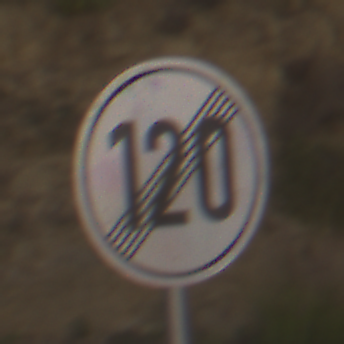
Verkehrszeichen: EndeGeschwindigkeit120
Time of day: Dawn
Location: Outdoor (RoadRail)
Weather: Clear
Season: NotSpecified
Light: Natural